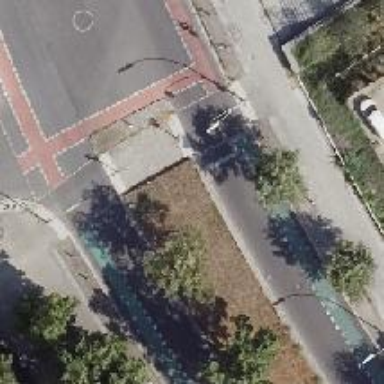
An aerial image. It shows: Road with traffic signals.